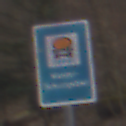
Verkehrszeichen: Wasserschutzgebiet
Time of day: MorningAfternoon
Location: Outdoor (Nature)
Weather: Overcast
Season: Autumn
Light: Natural